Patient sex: F
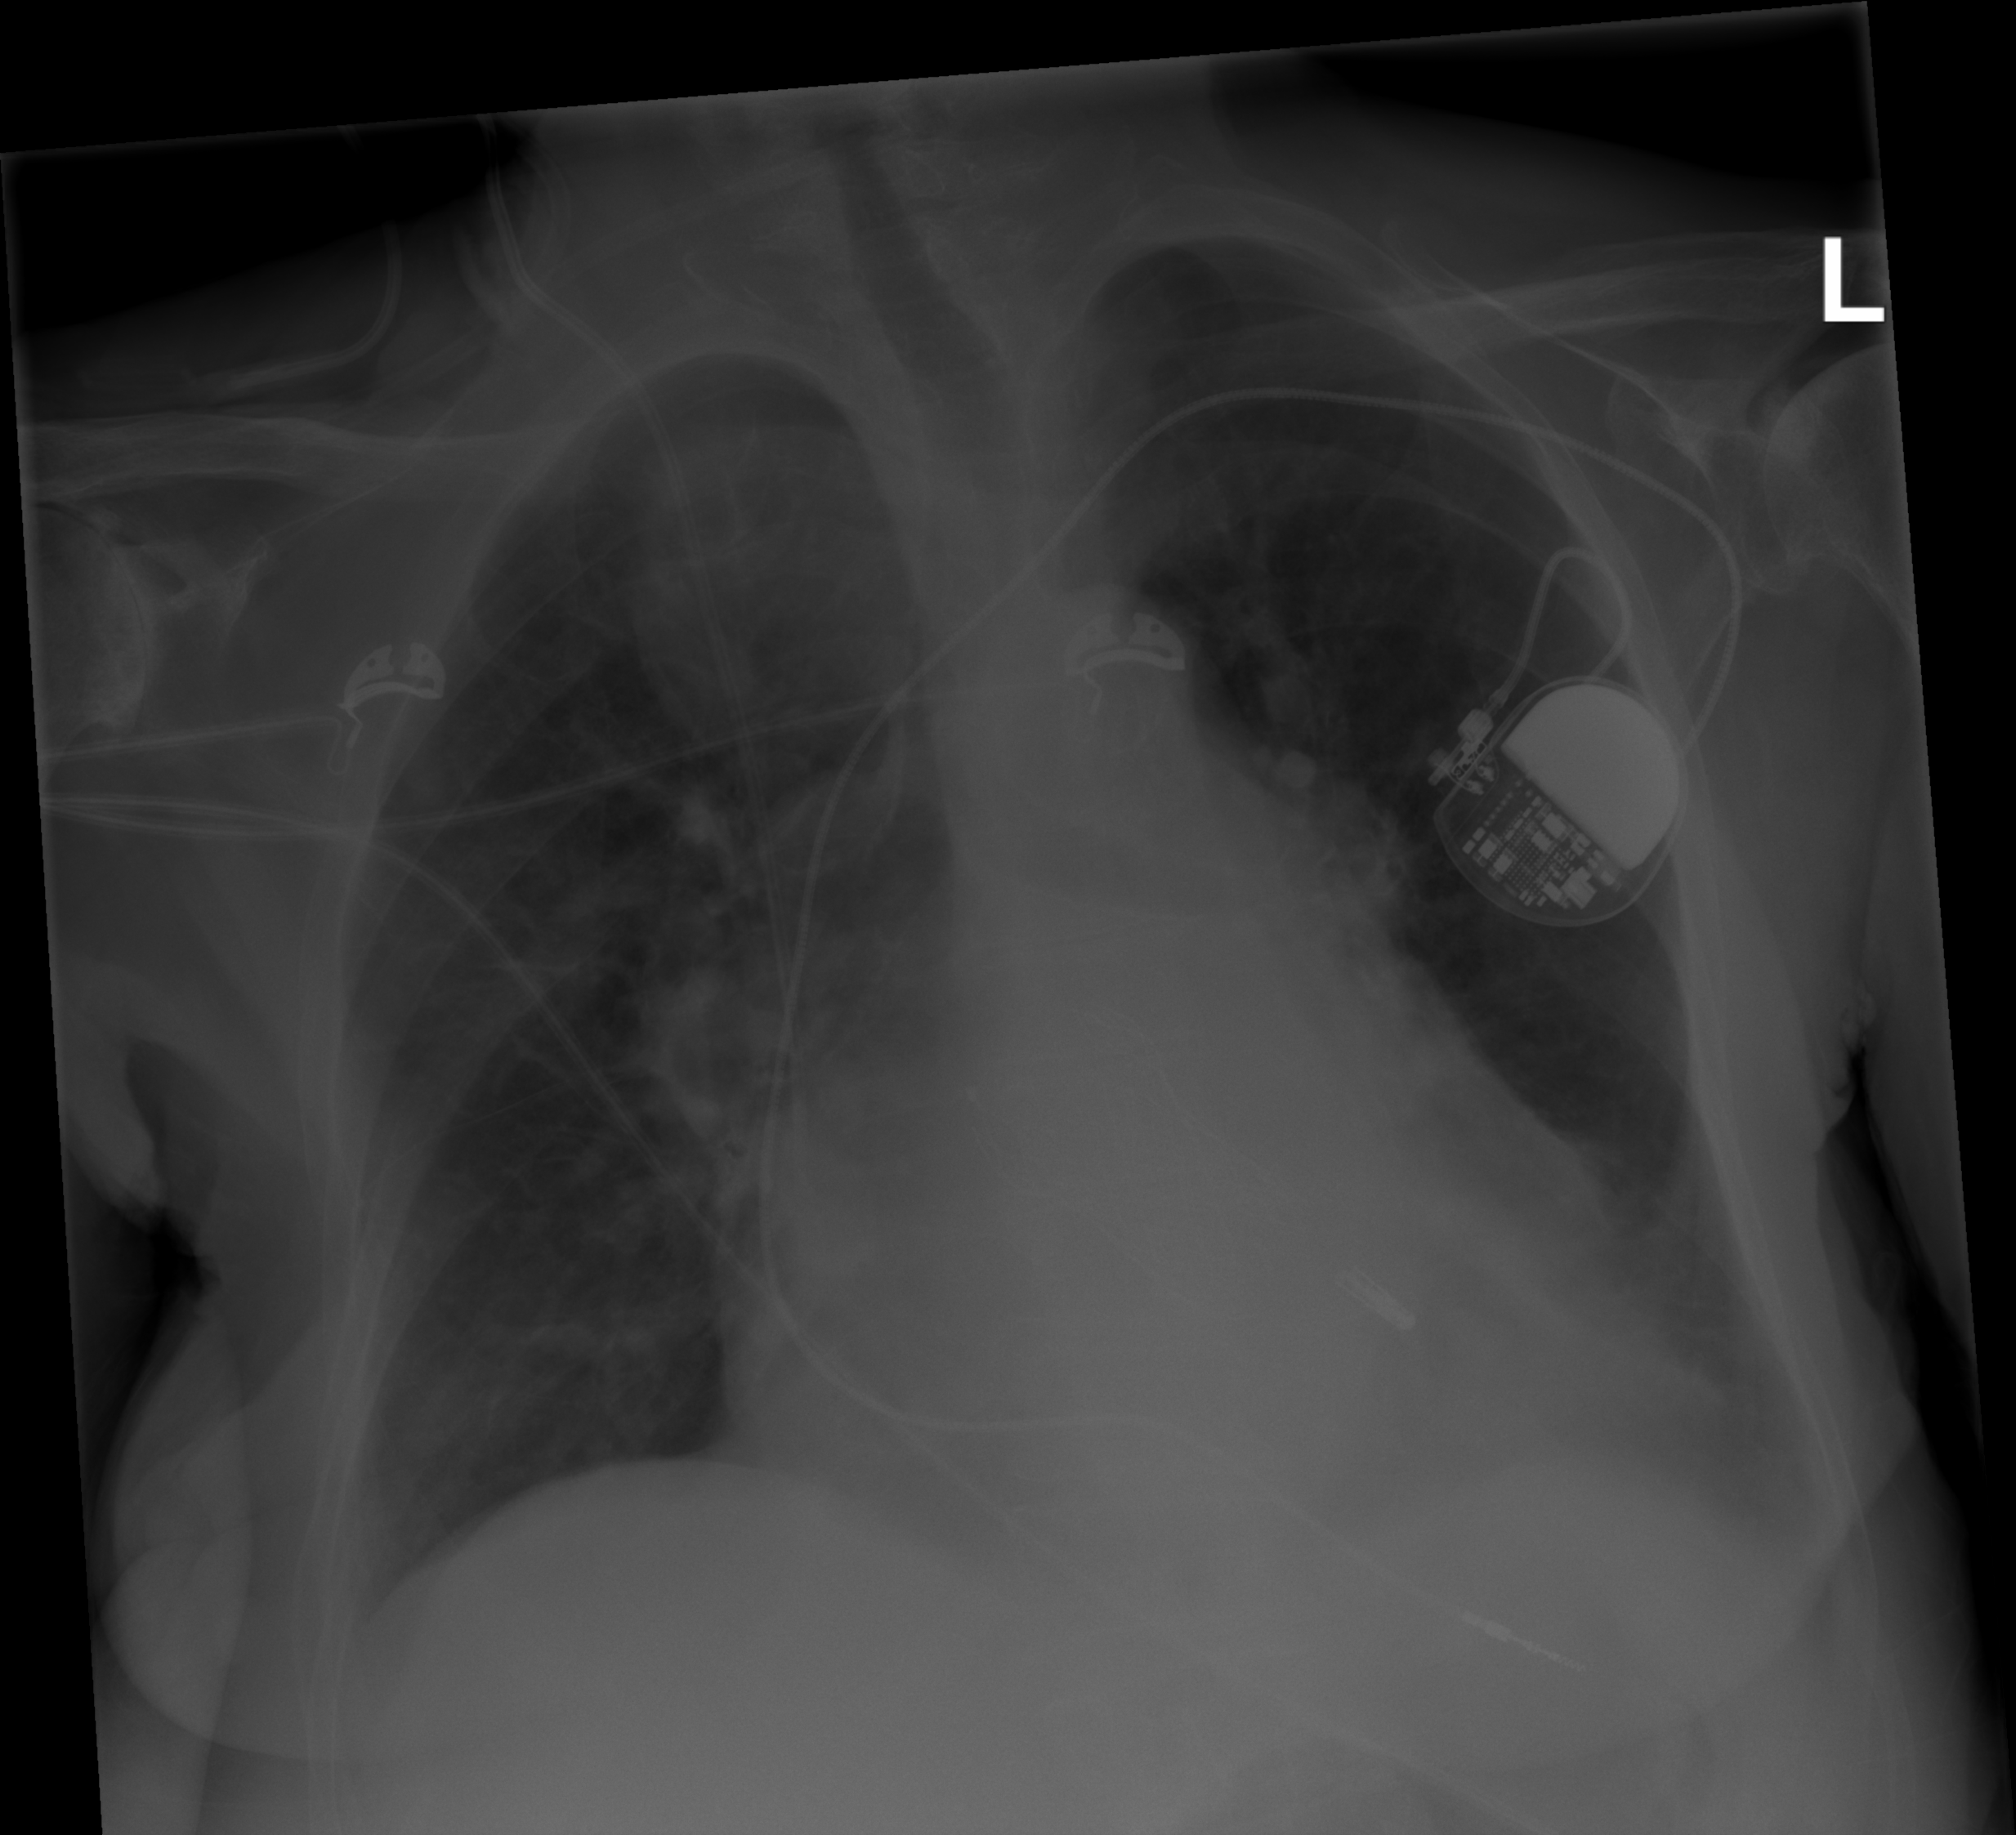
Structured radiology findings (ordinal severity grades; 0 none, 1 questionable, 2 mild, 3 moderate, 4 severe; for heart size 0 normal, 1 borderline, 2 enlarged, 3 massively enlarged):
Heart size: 2
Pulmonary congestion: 0
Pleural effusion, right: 0
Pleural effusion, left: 2
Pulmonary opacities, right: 0
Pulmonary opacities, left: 0
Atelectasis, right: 0
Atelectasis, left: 2